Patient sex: M
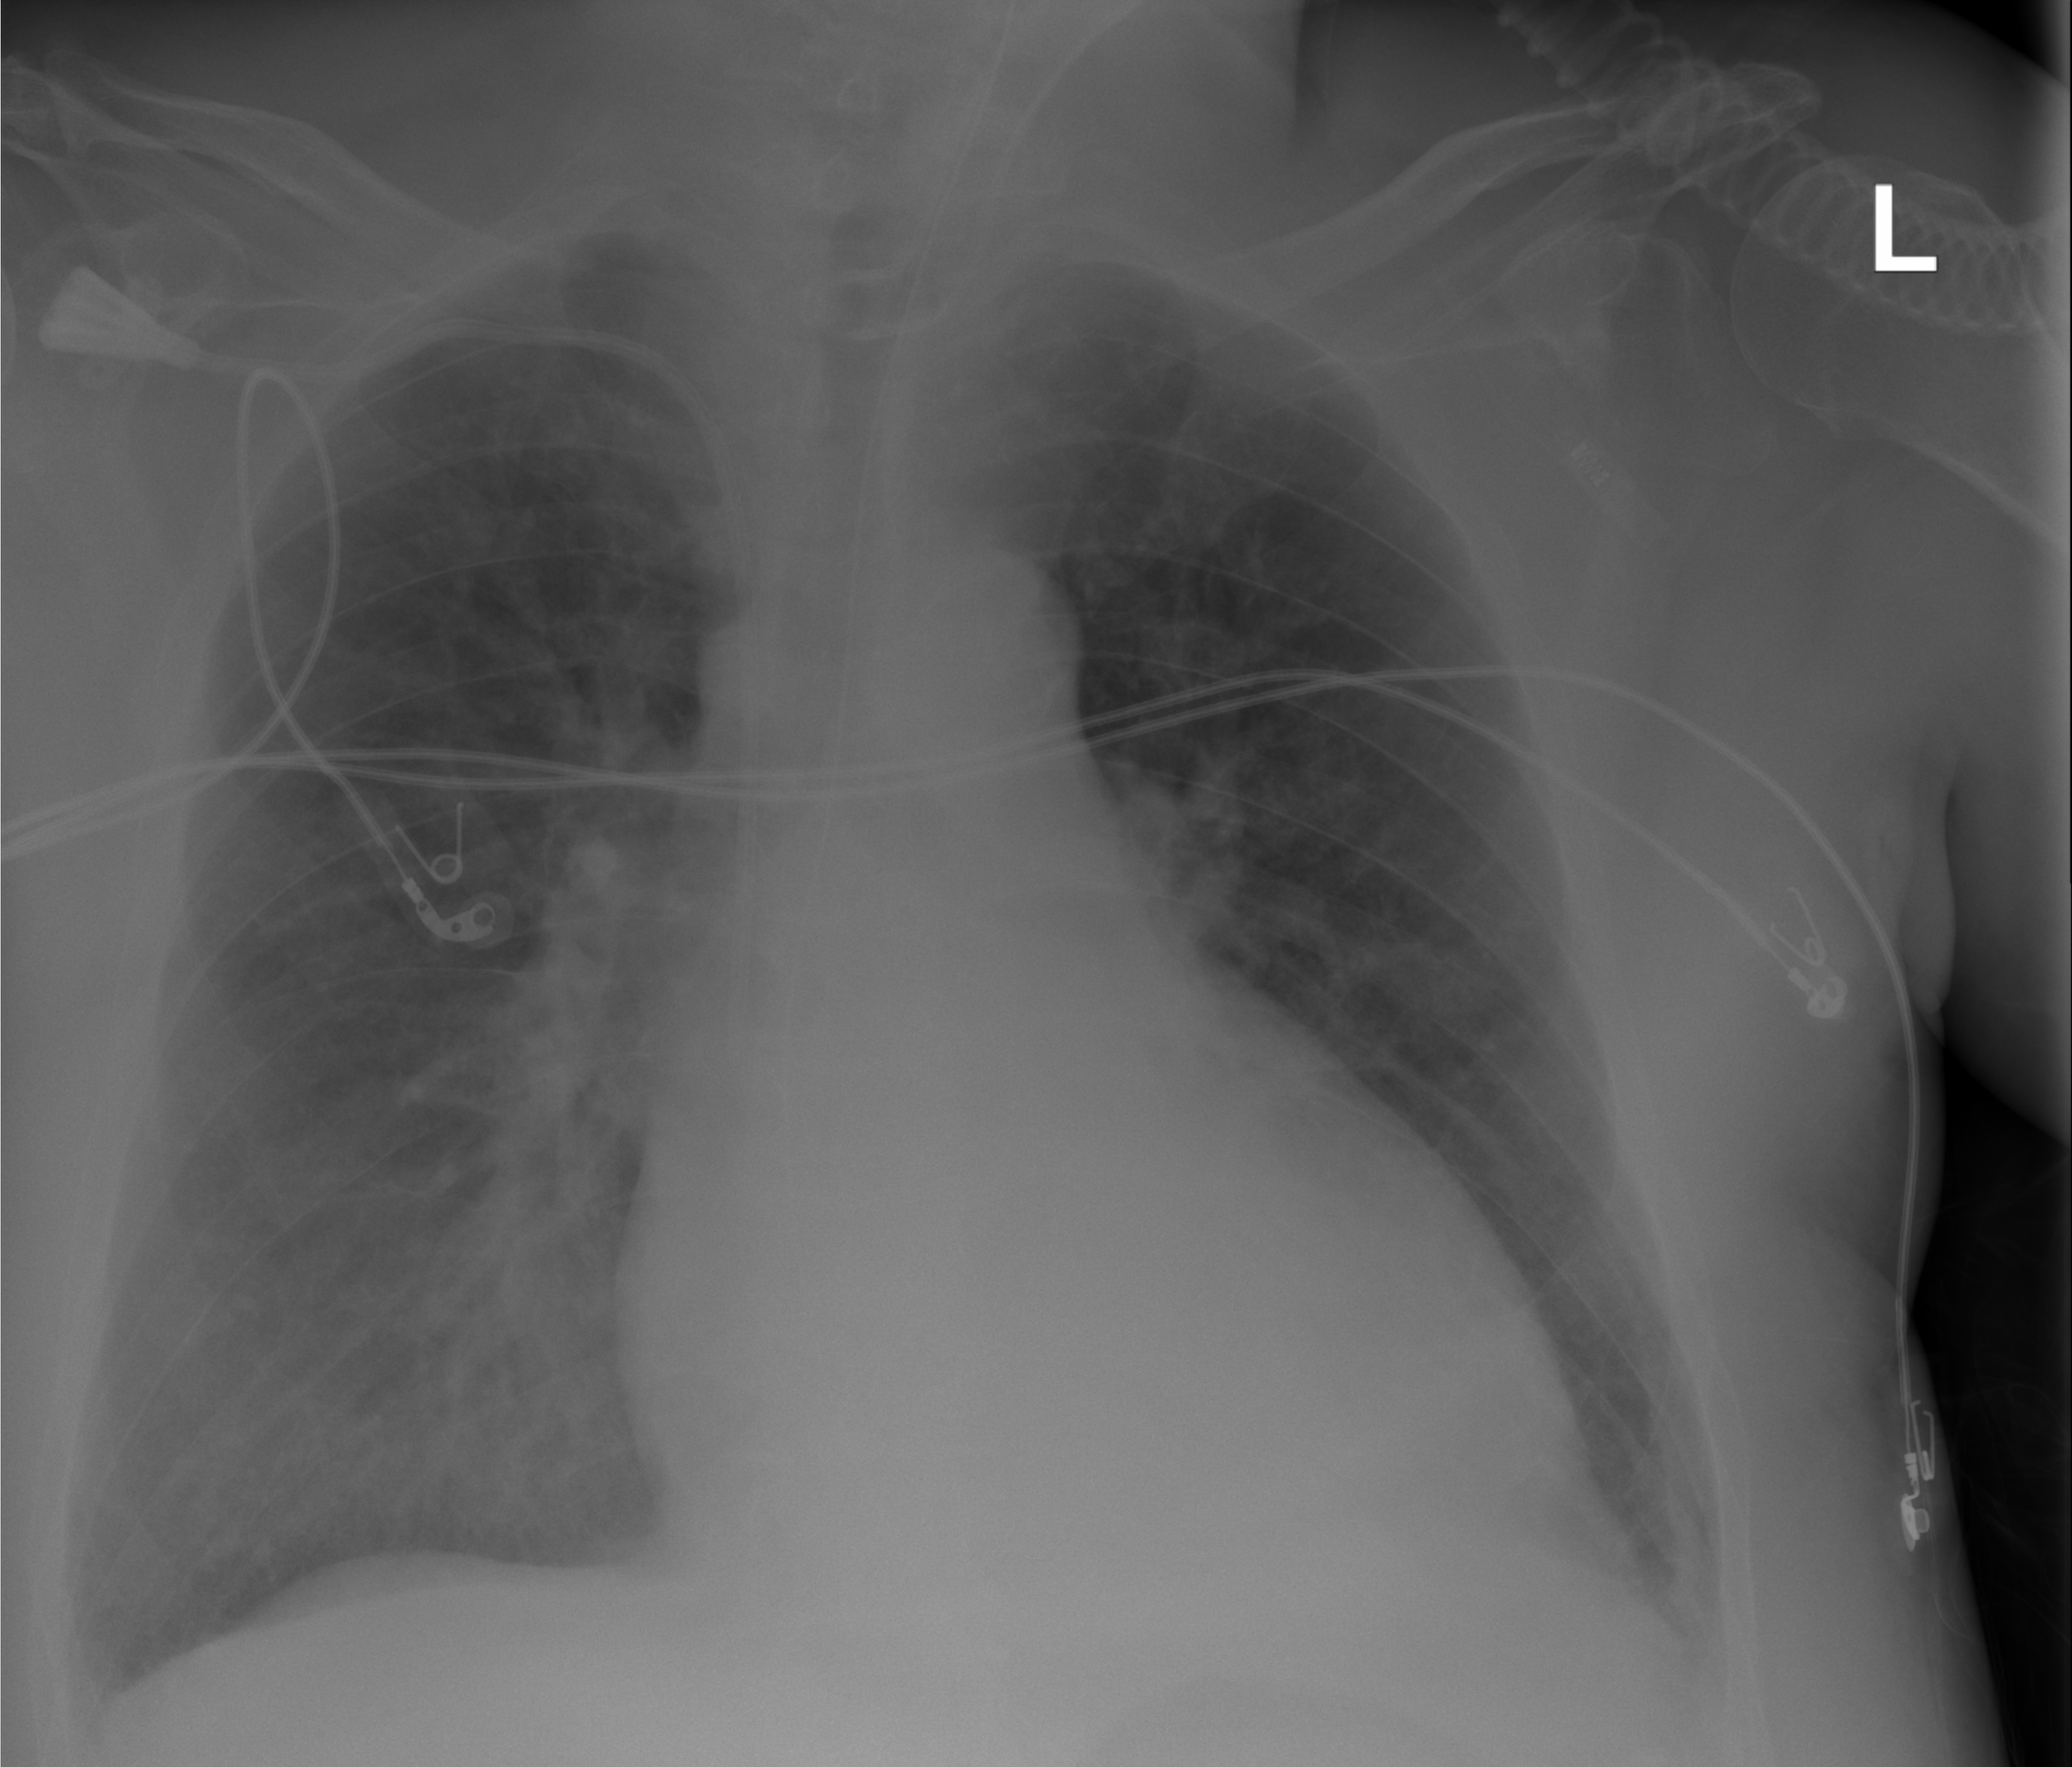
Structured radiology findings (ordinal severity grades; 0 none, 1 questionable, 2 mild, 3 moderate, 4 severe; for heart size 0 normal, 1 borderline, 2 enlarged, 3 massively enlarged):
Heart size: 2
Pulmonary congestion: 1
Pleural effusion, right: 1
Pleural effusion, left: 1
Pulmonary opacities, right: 2
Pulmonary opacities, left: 2
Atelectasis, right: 0
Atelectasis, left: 2